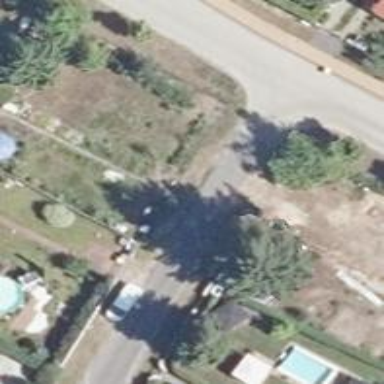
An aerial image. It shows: Residential road without sidewalk.